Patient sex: M
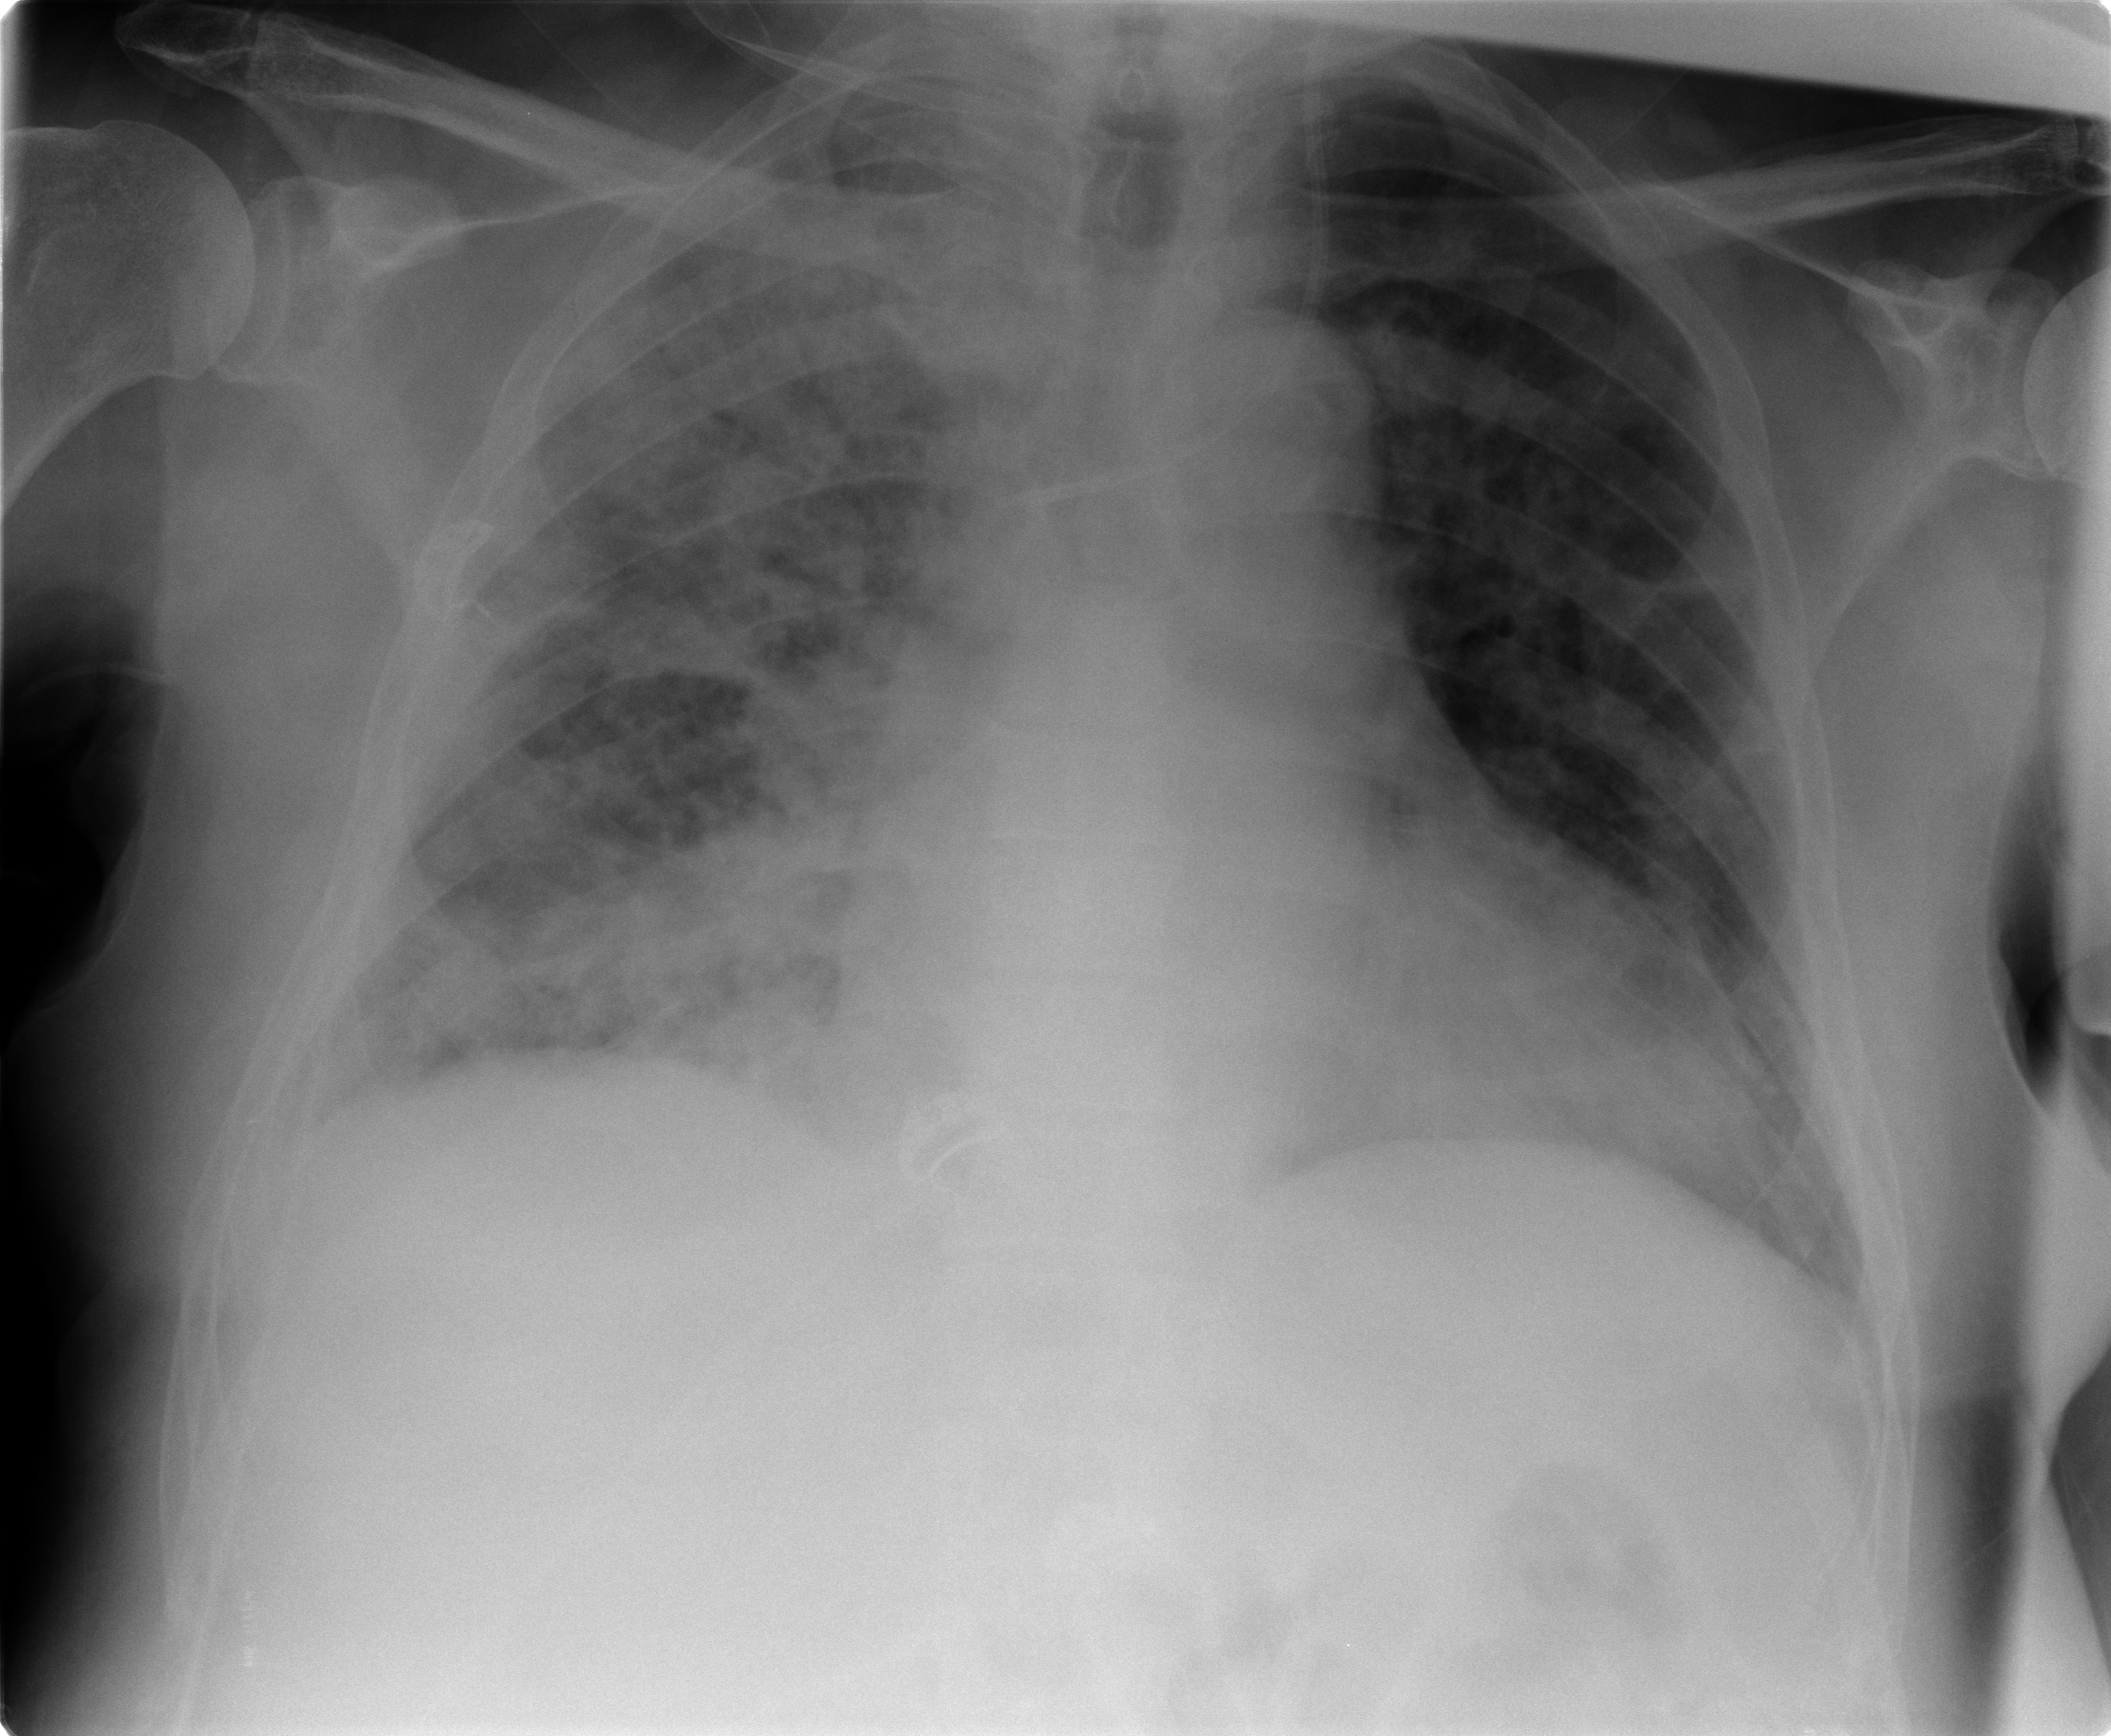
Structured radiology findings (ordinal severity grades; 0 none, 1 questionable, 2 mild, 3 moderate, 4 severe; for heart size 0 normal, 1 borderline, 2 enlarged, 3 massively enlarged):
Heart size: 2
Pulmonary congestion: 2
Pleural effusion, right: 0
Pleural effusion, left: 0
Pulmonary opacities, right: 4
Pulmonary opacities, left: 2
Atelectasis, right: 3
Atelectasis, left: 1